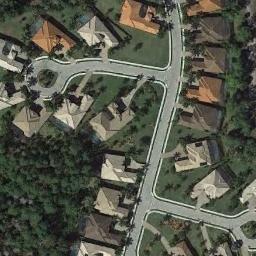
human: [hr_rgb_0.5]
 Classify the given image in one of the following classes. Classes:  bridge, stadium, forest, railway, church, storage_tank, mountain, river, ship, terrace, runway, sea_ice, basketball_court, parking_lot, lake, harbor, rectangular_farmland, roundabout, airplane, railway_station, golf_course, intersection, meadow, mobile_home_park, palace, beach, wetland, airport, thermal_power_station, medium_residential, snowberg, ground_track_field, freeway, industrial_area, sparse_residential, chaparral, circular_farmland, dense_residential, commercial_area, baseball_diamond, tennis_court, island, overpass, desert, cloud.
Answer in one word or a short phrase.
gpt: dense_residential